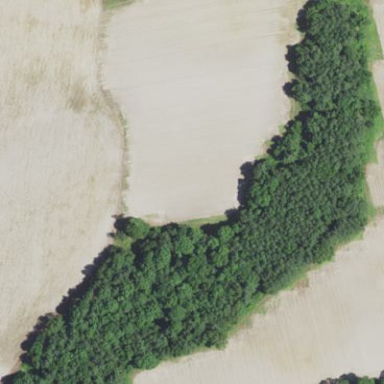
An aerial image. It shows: Beautiful woodland area.